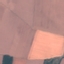
Land use / land cover class: AnnualCrop